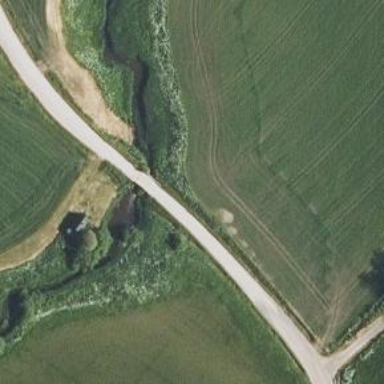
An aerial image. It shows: Tertiary road.